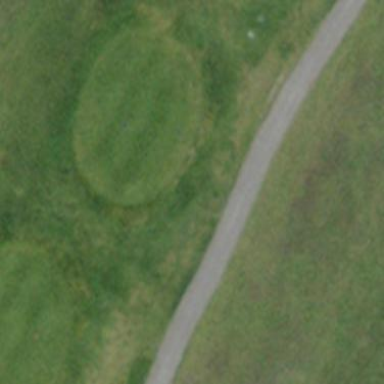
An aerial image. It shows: Golf tee on grassy land.